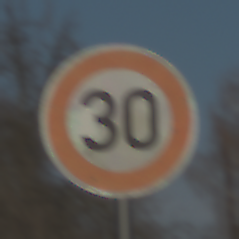
Verkehrszeichen: Geschwindigkeit30
Umgebung: Outdoor, Suburban
Tageszeit: MorningAfternoon
Wetter: PartlyCloudy
Licht: Natural
Jahreszeit: NotSpecified
Kontrast: HighContrast